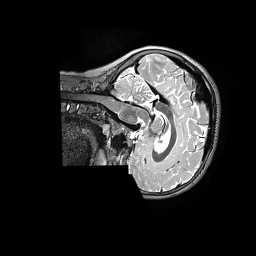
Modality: T2w
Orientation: sagittal
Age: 10
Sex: female
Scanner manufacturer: siemens
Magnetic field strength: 3 T
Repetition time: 3.2 s
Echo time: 0.564 s